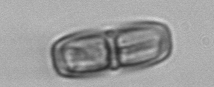
Label: Ephemera